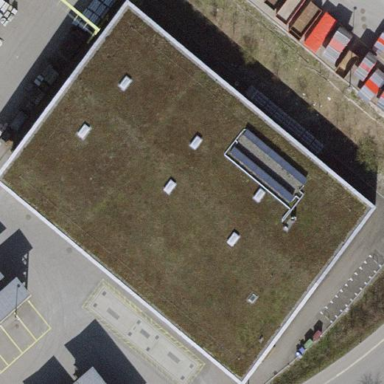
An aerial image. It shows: Service building.